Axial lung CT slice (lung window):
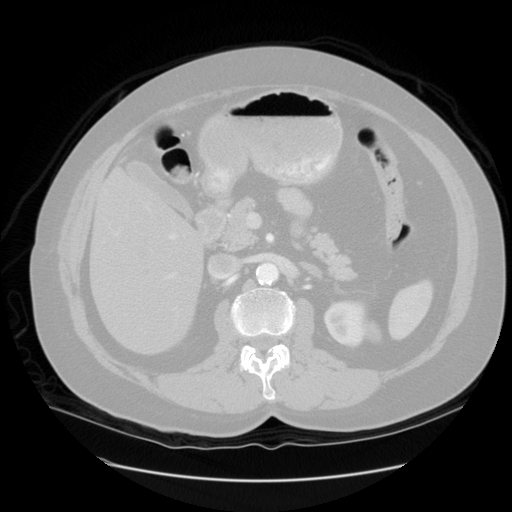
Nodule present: no